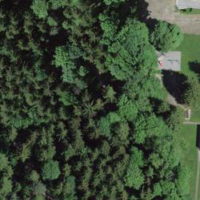
EUNIS habitat code: 43
Species observed at this site:
Lonicera acuminata